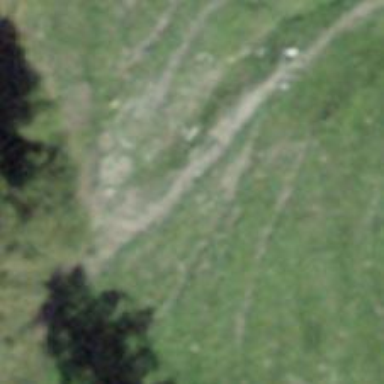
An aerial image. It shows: Path.